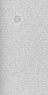
Label: camera_spot